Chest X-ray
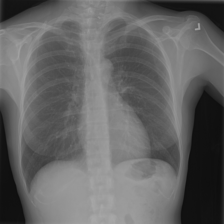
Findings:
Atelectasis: negative
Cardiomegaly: negative
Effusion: negative
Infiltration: positive
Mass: negative
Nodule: negative
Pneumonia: negative
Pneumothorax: negative
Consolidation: negative
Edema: negative
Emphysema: negative
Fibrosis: negative
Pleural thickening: negative
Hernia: negative